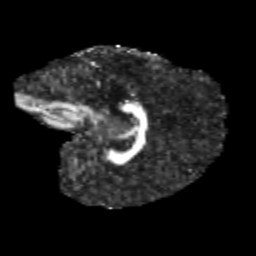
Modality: FA
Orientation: sagittal
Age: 11
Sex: male
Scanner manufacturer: siemens
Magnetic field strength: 3 T
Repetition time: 3.8 s
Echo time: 0.07 s